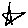
Label: star